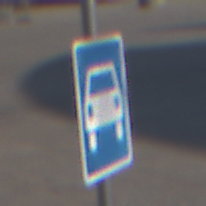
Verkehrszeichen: Kraftfahrstrasse
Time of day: MorningAfternoon
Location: Outdoor (Urban)
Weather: Clear
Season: NotSpecified
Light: Natural